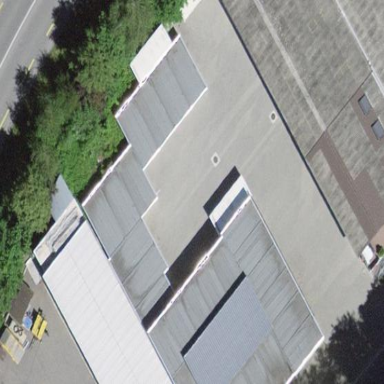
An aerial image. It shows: Commercial building.